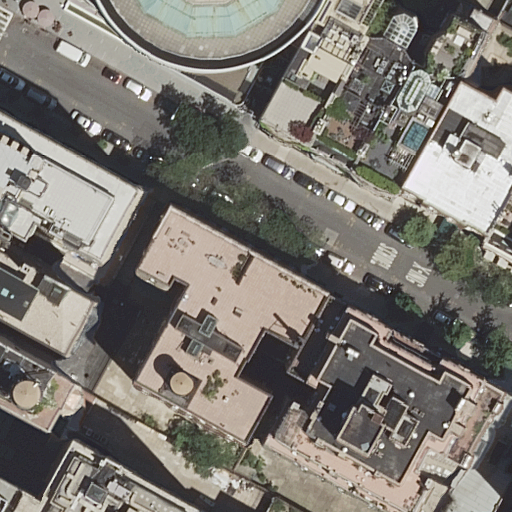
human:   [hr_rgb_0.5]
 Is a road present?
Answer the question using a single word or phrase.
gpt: yes

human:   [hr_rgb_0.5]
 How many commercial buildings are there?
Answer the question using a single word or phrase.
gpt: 0

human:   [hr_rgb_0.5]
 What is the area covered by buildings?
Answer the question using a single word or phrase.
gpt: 3988m2

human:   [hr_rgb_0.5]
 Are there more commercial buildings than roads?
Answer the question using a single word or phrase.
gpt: no

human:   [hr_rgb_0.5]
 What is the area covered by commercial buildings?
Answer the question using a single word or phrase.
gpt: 0m2

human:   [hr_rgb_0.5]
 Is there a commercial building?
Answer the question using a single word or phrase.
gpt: no

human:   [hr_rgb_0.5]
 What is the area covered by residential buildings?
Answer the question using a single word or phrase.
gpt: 3113m2

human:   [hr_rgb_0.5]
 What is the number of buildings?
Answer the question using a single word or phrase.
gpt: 12

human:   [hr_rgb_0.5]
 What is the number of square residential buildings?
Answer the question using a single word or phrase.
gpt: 0

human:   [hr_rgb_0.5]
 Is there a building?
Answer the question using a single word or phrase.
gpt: yes

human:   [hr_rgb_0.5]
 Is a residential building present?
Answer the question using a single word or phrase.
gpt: yes

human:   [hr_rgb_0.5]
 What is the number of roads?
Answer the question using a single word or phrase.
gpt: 1

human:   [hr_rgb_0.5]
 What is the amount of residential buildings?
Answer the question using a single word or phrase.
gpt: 11

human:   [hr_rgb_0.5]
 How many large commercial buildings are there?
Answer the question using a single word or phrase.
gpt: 0

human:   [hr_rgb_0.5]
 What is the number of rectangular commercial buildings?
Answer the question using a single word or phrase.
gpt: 0

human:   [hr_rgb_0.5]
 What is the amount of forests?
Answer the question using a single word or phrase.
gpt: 0

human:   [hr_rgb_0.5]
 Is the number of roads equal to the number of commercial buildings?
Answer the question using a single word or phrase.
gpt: no

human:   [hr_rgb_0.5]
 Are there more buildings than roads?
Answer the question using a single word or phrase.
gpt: yes

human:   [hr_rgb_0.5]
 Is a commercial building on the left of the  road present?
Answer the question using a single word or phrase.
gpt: no

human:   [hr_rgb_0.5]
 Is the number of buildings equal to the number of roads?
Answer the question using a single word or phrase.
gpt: no

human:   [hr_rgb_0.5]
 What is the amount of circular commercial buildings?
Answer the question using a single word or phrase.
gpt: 0

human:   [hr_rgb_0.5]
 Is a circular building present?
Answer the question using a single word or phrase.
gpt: no

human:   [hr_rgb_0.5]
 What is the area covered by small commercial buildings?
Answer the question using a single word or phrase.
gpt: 0m2

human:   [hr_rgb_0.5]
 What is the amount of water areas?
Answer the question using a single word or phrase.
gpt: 0

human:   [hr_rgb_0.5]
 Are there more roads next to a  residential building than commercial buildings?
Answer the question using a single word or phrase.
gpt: yes

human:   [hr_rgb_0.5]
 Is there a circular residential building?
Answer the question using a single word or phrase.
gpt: no

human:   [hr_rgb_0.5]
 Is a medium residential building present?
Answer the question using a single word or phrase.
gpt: yes

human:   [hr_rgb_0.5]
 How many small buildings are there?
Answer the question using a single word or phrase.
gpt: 3

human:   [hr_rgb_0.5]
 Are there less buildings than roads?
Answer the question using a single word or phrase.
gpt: no

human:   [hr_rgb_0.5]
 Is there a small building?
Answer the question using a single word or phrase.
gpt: yes

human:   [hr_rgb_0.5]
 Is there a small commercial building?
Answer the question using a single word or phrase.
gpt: no

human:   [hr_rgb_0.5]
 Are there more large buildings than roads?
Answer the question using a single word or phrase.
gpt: yes

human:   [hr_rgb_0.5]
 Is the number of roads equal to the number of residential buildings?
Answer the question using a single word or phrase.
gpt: no

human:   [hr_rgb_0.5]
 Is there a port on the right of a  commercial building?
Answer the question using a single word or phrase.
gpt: no

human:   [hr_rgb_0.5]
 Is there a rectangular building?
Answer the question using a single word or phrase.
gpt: yes

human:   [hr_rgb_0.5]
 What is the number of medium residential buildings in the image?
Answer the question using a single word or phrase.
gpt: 7

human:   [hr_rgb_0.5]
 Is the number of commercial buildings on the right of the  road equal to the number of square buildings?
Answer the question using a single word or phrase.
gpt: yes

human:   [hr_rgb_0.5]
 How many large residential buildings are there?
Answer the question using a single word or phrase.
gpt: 1

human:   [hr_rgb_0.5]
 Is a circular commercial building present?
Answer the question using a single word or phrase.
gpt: no

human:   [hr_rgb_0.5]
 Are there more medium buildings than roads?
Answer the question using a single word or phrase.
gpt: yes

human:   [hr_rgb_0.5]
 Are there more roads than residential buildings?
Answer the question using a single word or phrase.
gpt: no

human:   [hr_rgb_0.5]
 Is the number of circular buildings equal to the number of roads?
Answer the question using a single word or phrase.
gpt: no

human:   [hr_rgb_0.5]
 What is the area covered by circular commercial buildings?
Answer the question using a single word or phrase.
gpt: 0m2

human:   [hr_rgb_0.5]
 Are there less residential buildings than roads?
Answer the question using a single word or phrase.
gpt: no

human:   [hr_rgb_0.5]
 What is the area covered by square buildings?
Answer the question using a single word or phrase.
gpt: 0m2

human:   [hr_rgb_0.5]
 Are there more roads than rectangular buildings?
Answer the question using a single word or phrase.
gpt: no

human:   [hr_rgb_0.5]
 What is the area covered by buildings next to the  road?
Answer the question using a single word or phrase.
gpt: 3988m2

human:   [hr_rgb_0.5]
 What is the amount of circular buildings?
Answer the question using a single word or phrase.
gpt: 0

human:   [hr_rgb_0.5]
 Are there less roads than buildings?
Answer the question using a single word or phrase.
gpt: yes

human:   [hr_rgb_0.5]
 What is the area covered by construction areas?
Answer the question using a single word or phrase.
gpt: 0m2

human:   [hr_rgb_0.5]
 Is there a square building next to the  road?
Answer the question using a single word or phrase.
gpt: no

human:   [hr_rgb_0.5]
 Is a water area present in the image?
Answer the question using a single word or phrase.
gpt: no

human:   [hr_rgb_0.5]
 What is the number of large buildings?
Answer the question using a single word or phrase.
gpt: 2

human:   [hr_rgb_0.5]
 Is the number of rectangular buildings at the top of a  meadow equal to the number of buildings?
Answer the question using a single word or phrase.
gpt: no

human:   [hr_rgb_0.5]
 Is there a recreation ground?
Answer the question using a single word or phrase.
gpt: no

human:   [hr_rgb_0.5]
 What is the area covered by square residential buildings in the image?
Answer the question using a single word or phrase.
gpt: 0m2

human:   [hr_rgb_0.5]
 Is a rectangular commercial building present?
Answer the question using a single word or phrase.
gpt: no

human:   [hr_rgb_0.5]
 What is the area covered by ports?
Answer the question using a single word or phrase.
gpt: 0m2

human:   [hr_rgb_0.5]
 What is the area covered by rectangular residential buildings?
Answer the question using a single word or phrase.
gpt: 443m2

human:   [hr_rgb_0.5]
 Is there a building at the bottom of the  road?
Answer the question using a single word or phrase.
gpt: yes

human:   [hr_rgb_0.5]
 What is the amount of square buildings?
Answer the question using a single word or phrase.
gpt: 0

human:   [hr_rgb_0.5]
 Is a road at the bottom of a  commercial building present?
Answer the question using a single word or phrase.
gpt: no

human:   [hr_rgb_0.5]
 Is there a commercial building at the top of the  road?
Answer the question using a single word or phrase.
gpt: no

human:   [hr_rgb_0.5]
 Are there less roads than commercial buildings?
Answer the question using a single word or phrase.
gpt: no